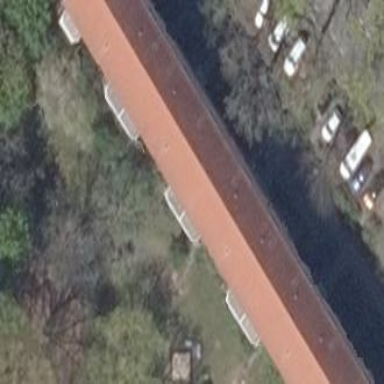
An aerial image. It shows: Gabled roof apartments building with red roof tiles.